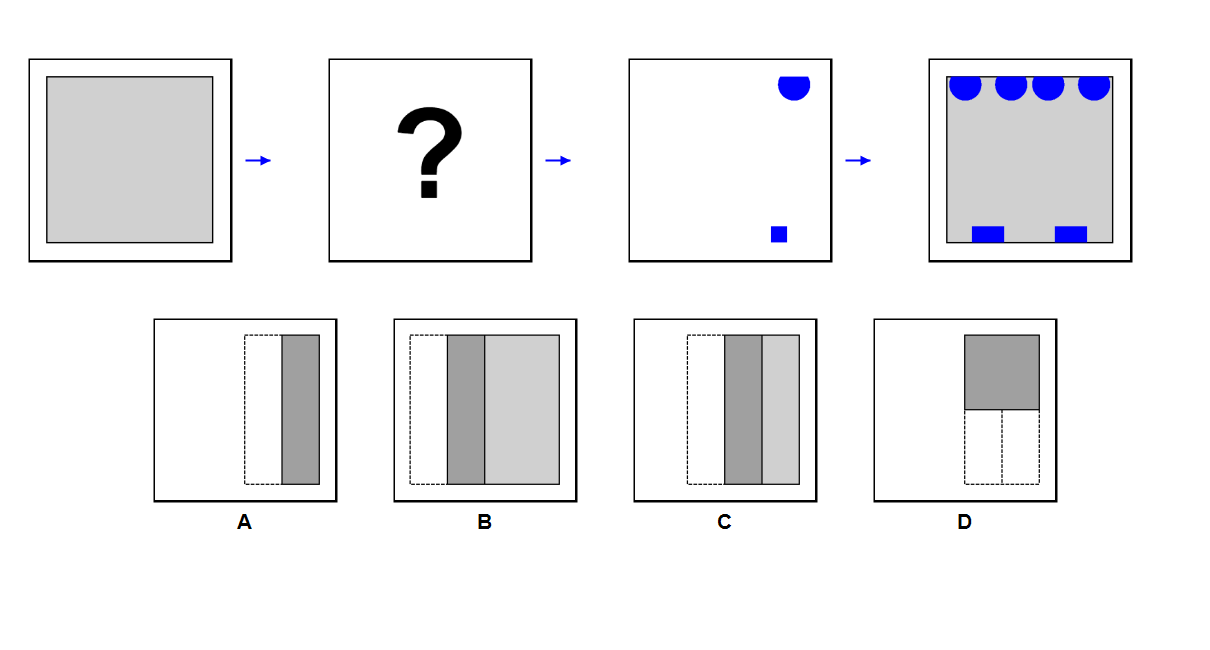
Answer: D